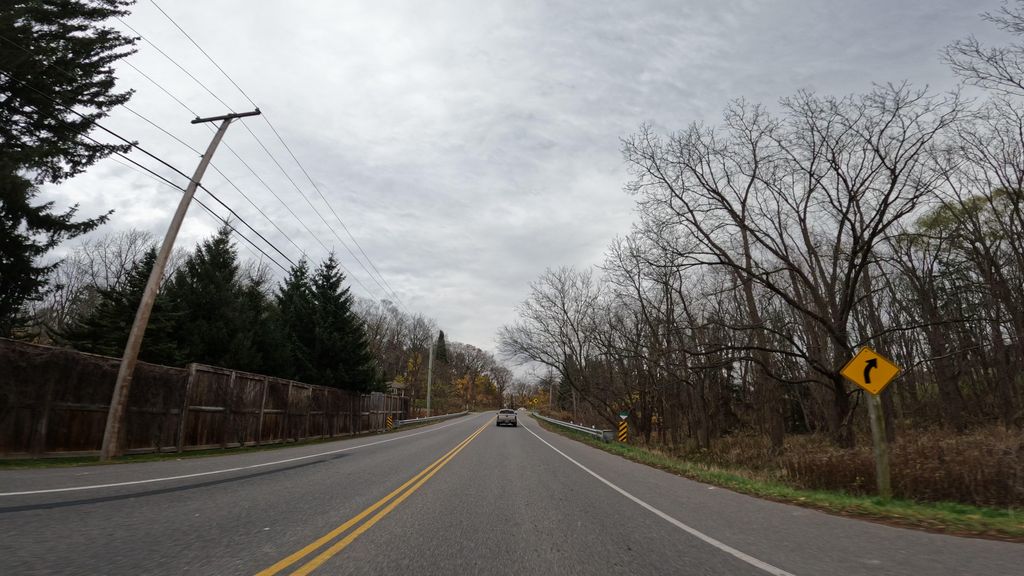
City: hamilton